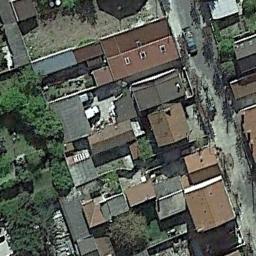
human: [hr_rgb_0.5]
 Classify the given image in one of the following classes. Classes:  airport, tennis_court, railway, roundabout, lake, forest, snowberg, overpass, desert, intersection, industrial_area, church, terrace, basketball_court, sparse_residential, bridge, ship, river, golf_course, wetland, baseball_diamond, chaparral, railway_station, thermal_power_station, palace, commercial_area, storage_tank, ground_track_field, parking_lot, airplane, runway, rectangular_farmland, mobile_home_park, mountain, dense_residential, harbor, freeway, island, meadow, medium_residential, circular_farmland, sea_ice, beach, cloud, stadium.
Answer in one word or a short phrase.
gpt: dense_residential